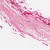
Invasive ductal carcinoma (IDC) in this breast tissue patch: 0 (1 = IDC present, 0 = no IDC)